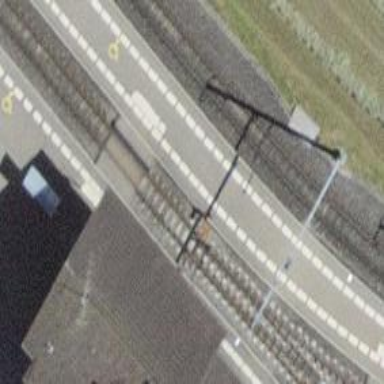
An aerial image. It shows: Stop position for public transport on the railway.